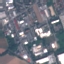
Land use / land cover: Industrial